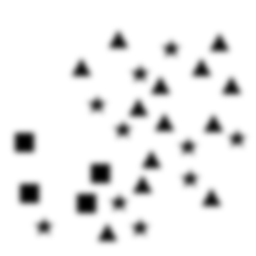
Squares: 4
Triangles: 13
Stars: 10
Total shapes: 27